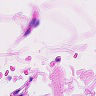
Metastatic tissue present: no